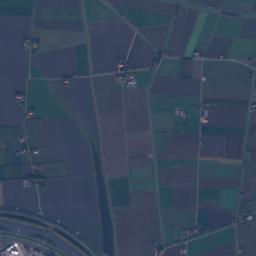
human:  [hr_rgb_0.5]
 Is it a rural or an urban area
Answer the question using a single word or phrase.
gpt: rural

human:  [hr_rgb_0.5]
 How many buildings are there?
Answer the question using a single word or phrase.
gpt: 159

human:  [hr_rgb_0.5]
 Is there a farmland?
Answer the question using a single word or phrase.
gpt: yes

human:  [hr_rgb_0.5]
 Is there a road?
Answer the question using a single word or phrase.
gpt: yes

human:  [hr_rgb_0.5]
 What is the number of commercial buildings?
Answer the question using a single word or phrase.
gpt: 7

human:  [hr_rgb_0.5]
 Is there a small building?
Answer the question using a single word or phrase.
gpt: yes

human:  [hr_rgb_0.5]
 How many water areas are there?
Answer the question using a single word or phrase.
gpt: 10

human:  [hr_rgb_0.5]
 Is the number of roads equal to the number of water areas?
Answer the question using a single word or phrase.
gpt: no

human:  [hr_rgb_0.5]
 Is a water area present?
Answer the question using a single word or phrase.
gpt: yes

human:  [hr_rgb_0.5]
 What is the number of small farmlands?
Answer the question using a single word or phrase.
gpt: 0

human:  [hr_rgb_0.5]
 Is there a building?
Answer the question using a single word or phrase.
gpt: yes

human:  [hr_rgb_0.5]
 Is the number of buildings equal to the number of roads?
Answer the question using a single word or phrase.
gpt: no

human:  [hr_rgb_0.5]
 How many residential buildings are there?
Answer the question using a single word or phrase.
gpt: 147

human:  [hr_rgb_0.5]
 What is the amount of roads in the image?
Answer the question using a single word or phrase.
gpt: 94

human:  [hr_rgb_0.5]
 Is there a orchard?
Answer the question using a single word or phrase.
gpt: yes

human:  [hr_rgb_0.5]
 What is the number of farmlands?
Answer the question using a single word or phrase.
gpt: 38

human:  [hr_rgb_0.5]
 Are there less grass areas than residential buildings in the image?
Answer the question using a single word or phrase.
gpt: yes

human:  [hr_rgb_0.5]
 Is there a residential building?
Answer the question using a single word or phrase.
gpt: yes

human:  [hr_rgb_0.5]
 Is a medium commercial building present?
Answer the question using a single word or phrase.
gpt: yes

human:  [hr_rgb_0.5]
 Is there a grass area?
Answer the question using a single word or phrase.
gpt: yes

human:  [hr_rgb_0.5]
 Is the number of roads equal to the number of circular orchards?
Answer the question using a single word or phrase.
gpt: no

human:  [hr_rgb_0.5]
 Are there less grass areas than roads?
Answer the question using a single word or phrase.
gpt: yes

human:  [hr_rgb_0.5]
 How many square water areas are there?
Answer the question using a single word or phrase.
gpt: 3

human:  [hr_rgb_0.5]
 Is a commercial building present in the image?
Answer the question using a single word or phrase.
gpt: yes

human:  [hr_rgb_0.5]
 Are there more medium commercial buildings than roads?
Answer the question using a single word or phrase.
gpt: no

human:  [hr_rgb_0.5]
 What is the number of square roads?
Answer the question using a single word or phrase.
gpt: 0

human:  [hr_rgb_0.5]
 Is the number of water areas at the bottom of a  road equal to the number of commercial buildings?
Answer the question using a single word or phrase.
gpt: no

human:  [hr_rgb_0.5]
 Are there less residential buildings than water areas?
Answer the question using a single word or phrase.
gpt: no

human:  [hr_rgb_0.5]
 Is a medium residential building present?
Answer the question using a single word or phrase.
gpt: yes

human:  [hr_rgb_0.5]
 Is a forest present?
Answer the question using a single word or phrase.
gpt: yes

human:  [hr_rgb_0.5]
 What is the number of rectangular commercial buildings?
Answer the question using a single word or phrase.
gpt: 3

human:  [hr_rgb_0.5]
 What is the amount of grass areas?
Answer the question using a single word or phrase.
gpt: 62

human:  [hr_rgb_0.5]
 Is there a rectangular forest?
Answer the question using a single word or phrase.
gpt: yes

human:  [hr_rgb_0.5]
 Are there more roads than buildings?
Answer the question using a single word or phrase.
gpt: no

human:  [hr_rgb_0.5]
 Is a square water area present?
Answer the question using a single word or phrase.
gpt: yes

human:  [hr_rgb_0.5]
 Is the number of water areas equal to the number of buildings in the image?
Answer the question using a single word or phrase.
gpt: no

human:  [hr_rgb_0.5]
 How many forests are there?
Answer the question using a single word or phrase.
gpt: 31

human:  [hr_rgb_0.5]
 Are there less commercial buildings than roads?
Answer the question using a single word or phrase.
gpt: yes

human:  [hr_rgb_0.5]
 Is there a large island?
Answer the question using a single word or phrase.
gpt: yes

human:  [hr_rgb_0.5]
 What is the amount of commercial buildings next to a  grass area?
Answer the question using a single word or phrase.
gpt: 7

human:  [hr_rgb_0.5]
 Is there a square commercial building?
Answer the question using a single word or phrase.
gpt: no

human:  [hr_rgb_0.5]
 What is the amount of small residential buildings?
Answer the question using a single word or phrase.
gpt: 144

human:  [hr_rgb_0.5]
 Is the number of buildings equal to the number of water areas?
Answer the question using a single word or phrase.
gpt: no

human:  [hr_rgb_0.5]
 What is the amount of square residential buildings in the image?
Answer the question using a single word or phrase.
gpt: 1

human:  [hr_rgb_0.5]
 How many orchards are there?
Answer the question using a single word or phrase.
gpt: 13

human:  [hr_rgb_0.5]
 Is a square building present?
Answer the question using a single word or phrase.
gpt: yes

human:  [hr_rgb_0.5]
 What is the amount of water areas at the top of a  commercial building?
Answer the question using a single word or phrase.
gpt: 9

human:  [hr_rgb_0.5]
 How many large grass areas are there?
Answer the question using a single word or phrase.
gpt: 38

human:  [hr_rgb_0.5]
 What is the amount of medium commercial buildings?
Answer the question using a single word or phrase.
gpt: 3

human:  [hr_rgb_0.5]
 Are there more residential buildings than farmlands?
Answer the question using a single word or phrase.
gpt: yes

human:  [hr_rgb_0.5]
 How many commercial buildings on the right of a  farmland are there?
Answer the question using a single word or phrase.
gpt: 6

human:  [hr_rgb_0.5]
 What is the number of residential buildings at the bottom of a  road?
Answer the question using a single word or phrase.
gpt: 147

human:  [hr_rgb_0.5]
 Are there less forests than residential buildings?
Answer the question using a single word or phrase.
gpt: yes

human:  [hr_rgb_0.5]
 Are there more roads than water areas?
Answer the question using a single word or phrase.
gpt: yes

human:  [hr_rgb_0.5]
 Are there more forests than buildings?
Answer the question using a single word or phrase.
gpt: no

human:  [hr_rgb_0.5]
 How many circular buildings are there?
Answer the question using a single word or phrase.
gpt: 1

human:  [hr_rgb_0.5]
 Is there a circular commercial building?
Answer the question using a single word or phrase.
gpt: no

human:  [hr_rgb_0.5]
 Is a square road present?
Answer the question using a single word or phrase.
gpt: no

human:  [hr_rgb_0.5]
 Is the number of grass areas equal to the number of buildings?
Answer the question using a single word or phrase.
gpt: no

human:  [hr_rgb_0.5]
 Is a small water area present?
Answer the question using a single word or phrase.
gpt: yes

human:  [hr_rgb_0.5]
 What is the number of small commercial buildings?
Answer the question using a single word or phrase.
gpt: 3

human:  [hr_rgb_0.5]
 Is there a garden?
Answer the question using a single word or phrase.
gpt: yes

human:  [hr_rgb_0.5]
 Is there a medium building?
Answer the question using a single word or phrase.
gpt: yes

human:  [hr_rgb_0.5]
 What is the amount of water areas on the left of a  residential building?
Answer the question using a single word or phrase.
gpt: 7